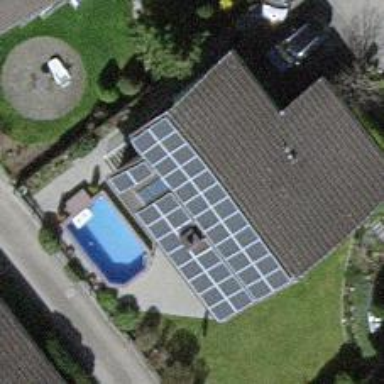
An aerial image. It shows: Solar power generator.